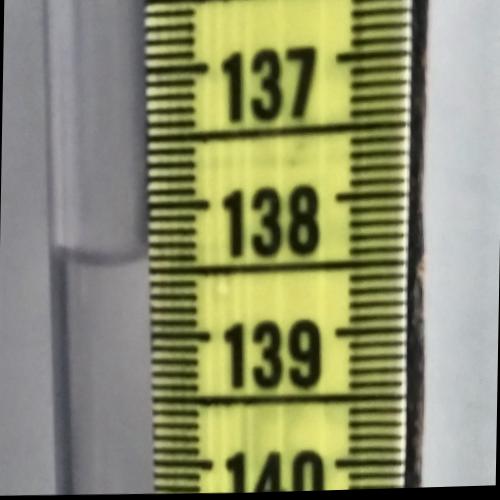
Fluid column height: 138.4 cm